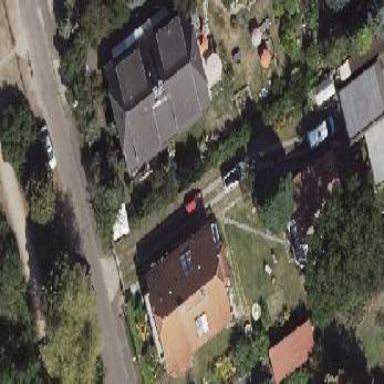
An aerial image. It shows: Detached building with gabled roof.